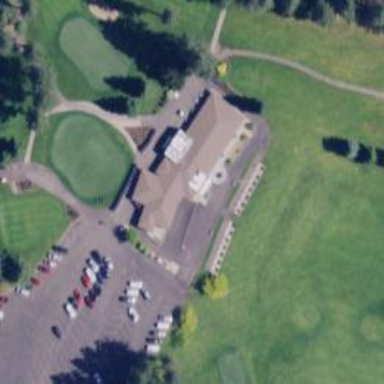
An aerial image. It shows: Service road designated as golf cart path.